Question: I'm having a little trouble with background color of my dropdown menu. I changed the color of background color on hover to orange. But, if I go to any submenu in that dropdown, the color of parent item change to default blue. Don't know, how to explain it better, I will just show a picture:

So, as soon as I hover over subitem, the parent background color change to blue. I was trying to do a selector for that but ran out of ideas. Any help please?
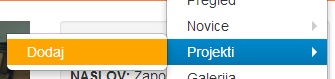
Answer: I think you need something like this to ensure all CSS selectors are covered...
'''
/* change background color on hover */
.dropdown-submenu > a:focus, .dropdown-submenu > a:hover, .dropdown-submenu:focus>a, r, .dropdown-submenu:hover>a,
.dropdown-menu > li a:hover,
.dropdown-menu > li a:focus { background-color: orange; background-image: none; filter: none; text-decoration: none; border: none; }
'''
Demo: <URL>